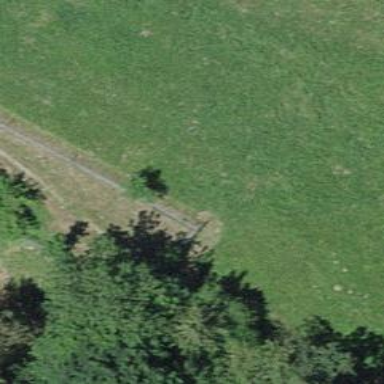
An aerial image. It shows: Hedge barrier.